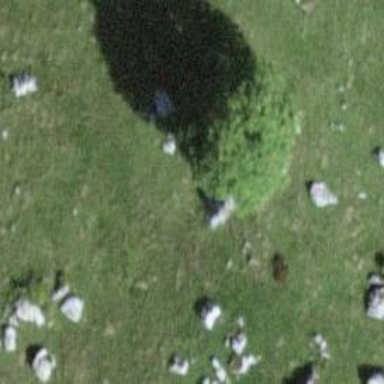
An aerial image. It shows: Evergreen tree with needle-leaved leaves.